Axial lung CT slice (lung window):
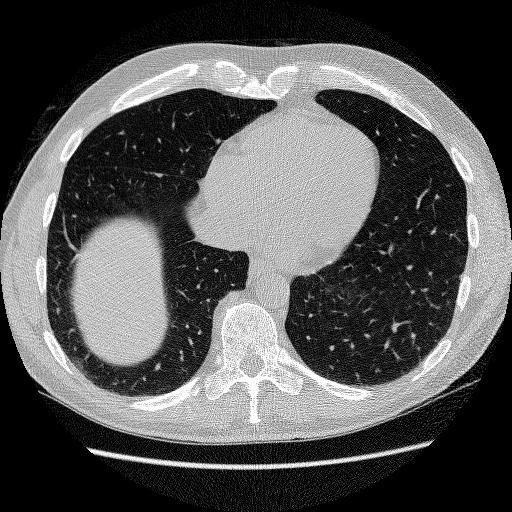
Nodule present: no